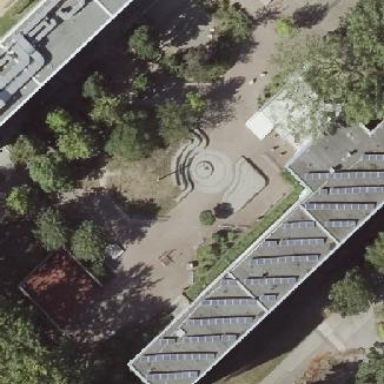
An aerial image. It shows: School.